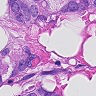
Metastatic tissue present: yes